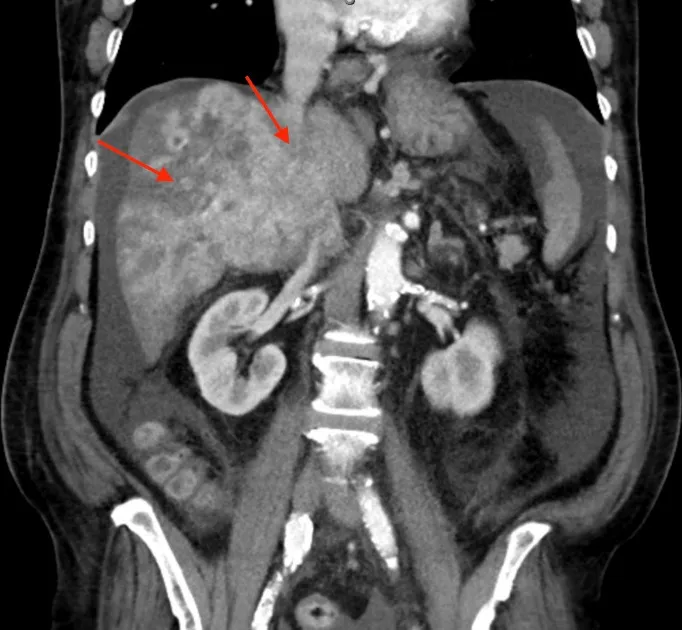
Coronal plane computed tomography (CT) image showing extensive liver metastasis.
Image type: radiology (ct)